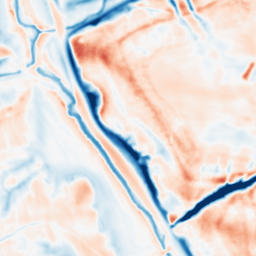
Category: multiscale
Decomposition family: dog_multiscale
Decomposition parameters: sigma_ratio: 2
n_scales: 3
base_sigma: 1
Upsampling method: cubic_mitchell
Upsampling parameters: scale: 4
Upsampling scale: 4